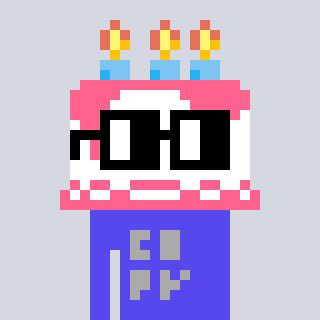
a pixel art character with square black glasses, a cake-shaped head and a computerblue-colored body on a cool background